Interaction volume radius: 5 \u00c5
Interaction volume height: 15 \u00c5
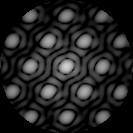
Disorder parameter: 0.07888